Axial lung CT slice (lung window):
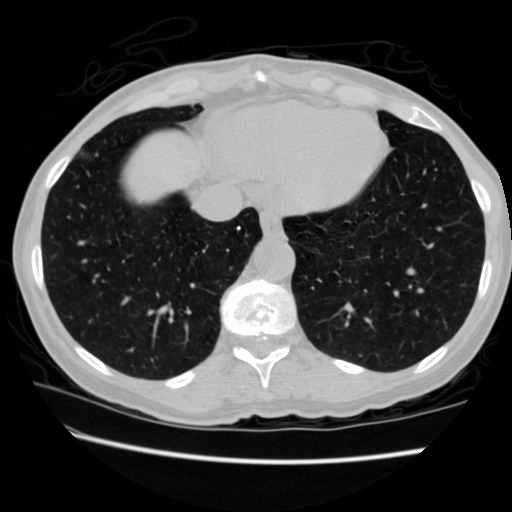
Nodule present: no